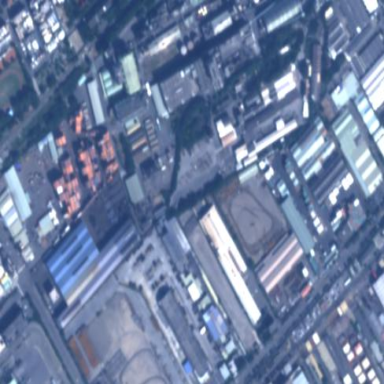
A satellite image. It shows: Industrial area.